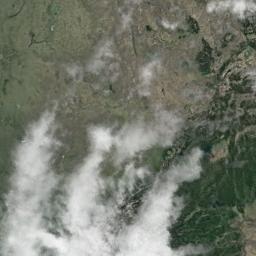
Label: cloud